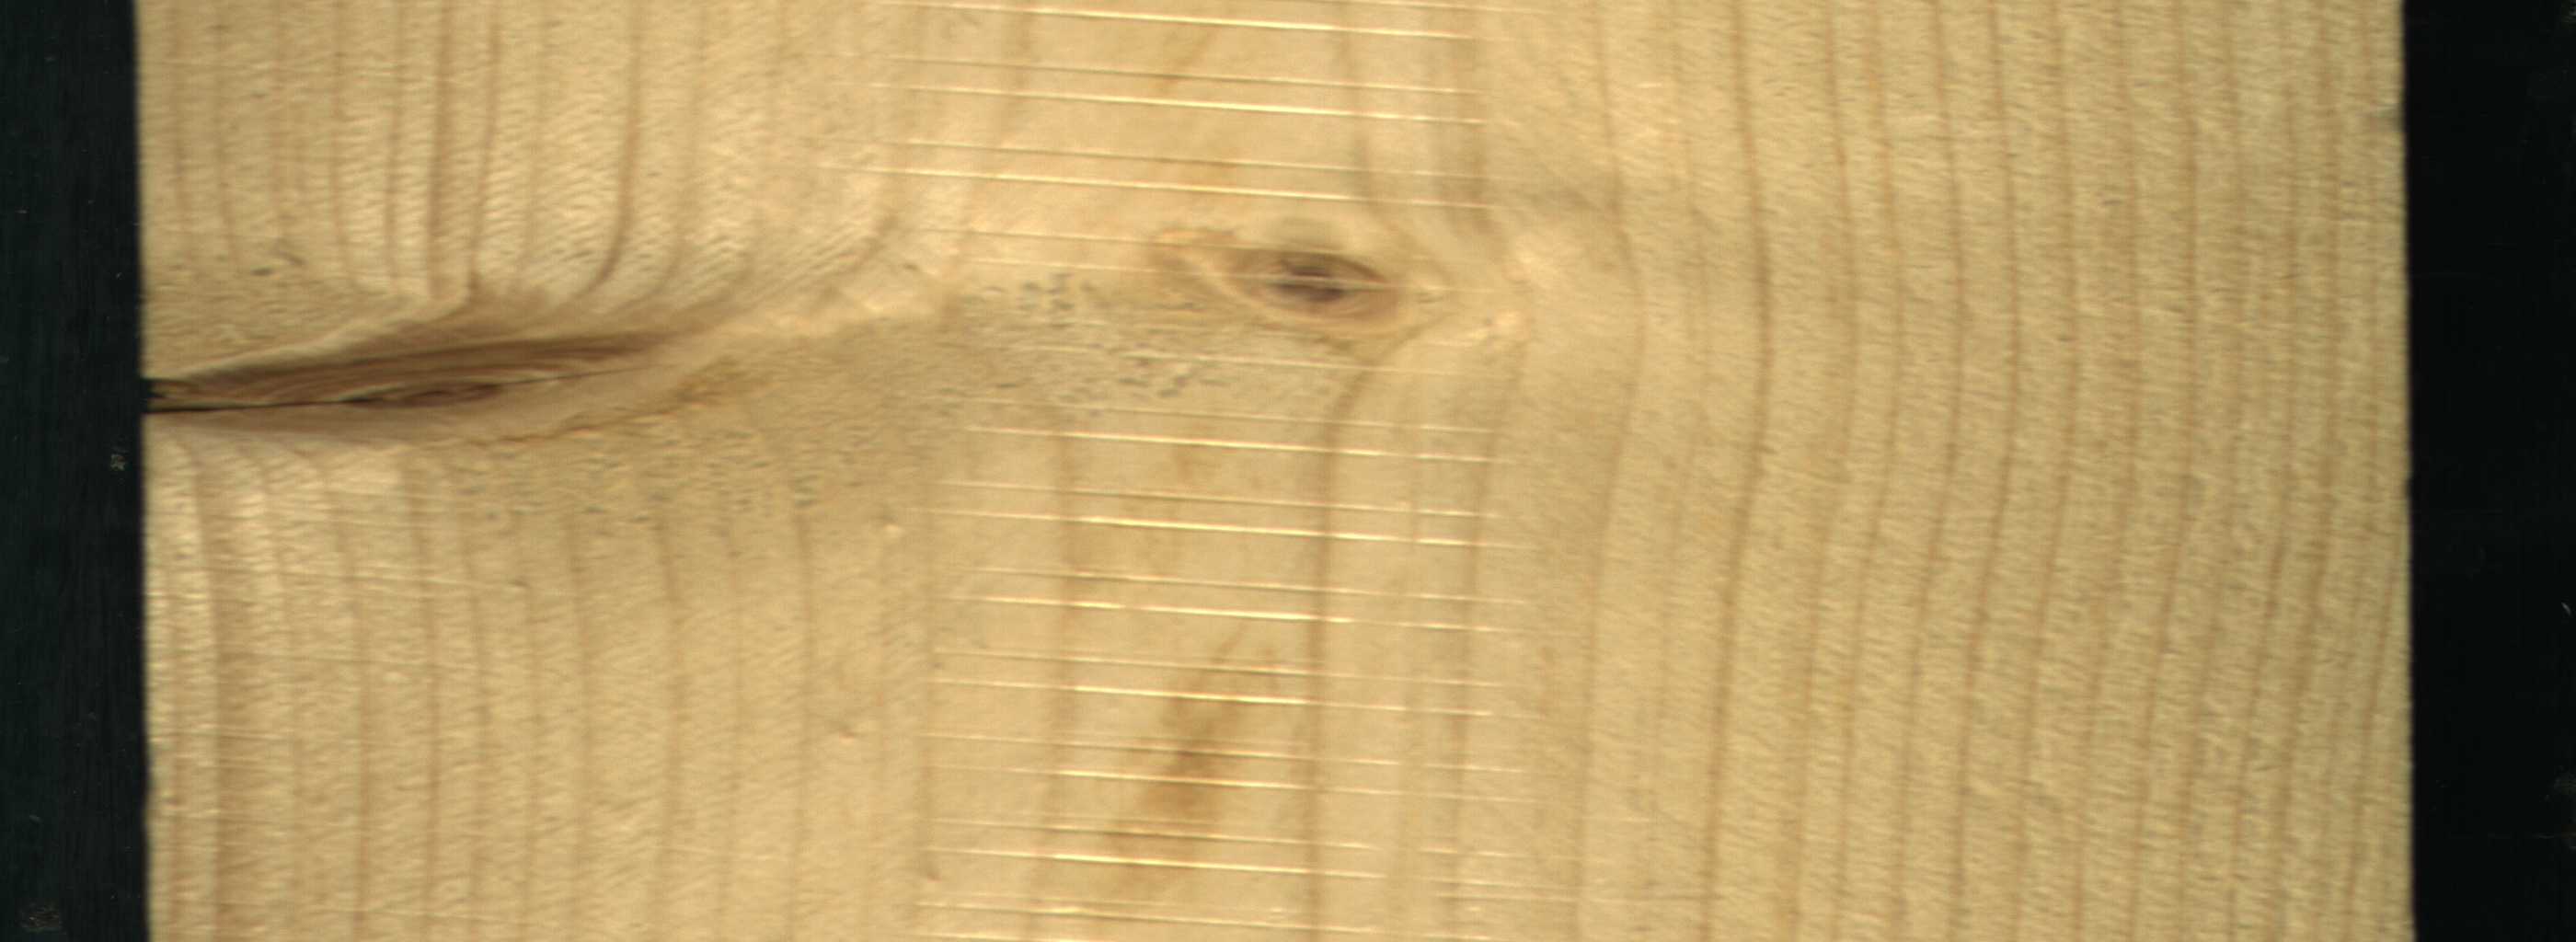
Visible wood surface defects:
knot_with_crack
Live_Knot